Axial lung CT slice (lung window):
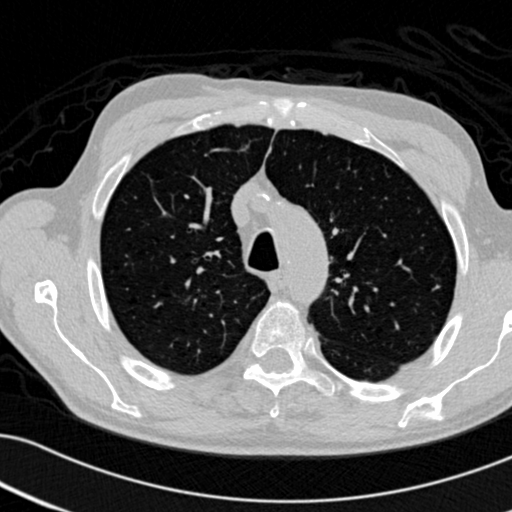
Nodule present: no